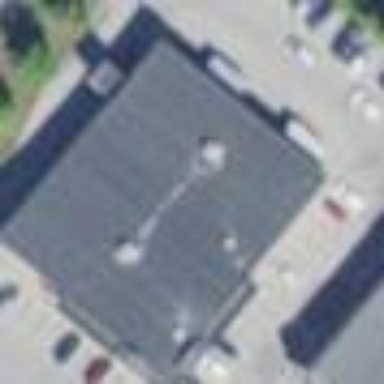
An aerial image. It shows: Pharmacy building providing healthcare services.